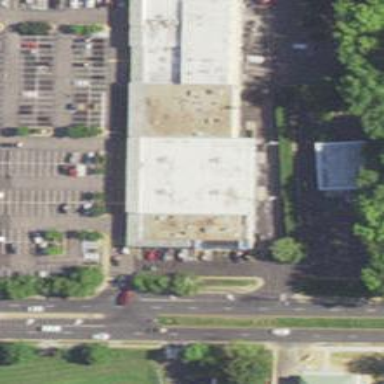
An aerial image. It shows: Convenience shop.